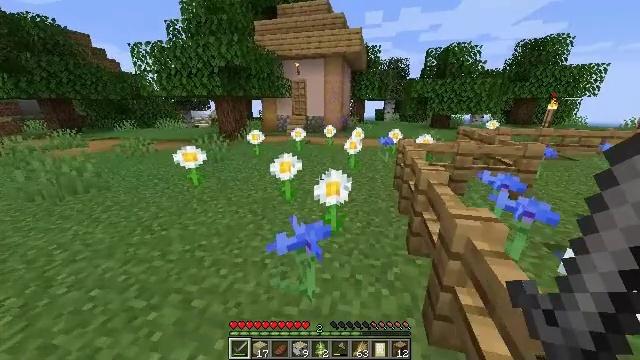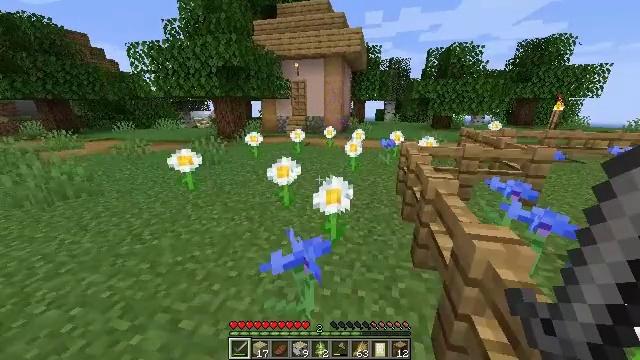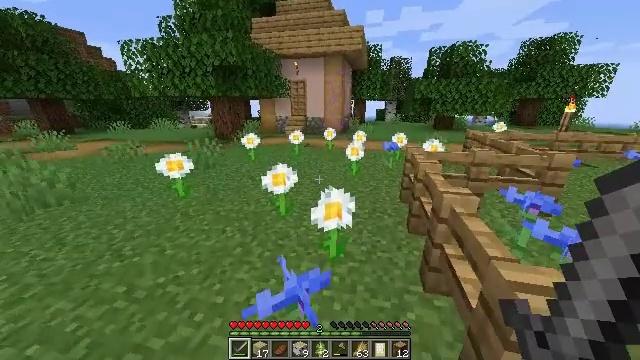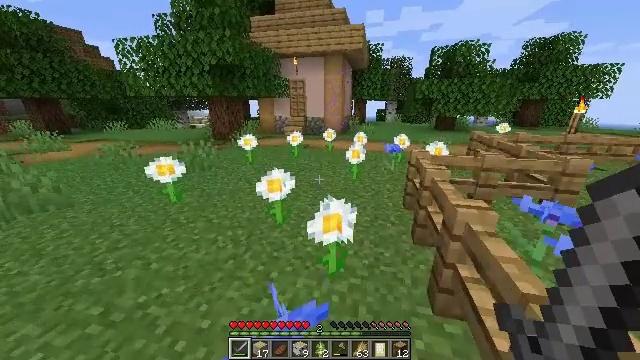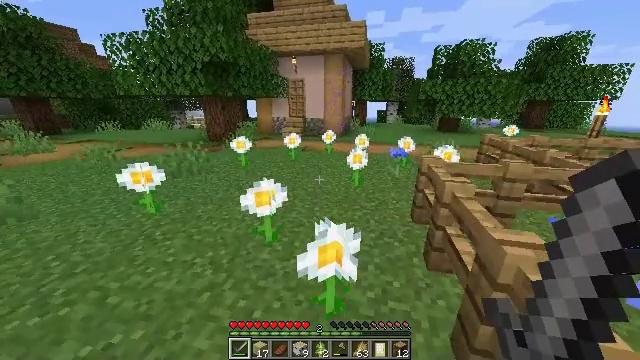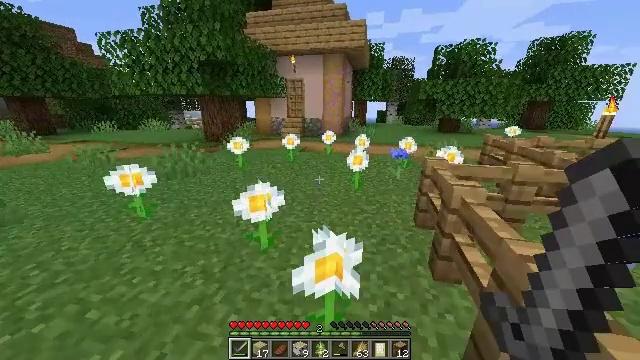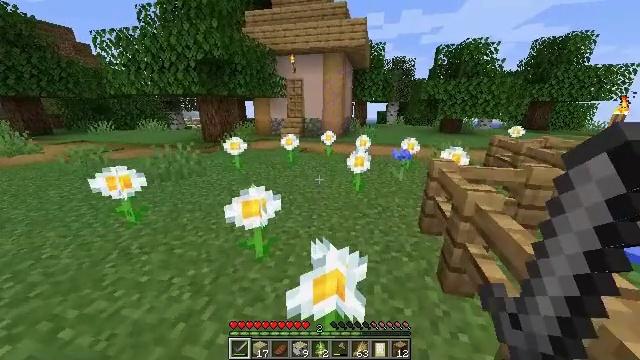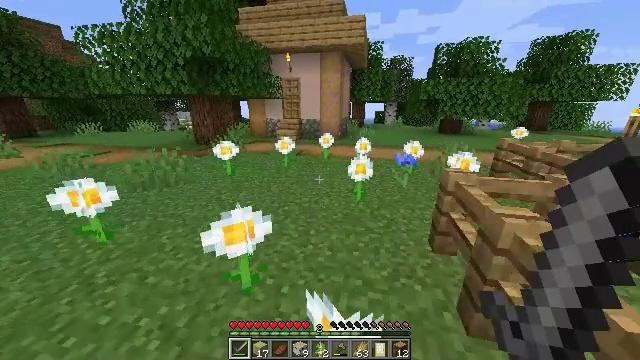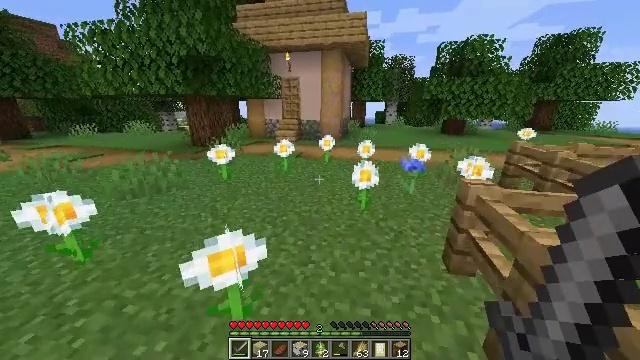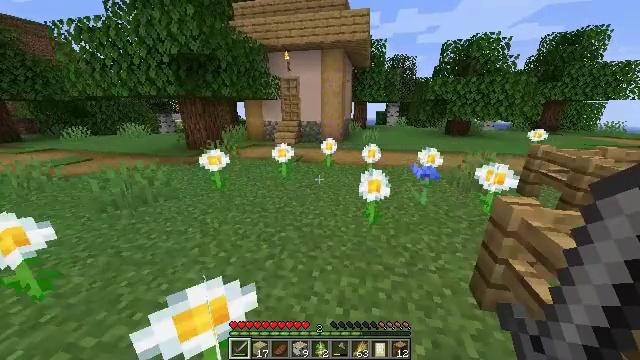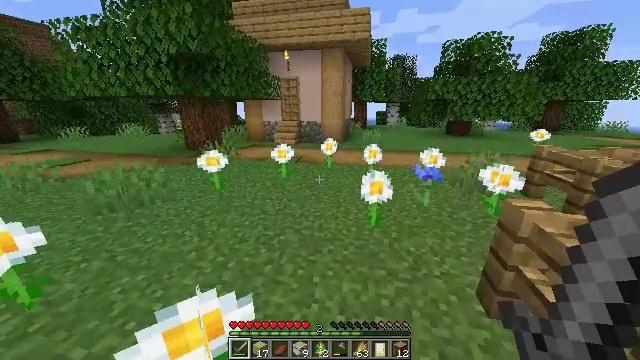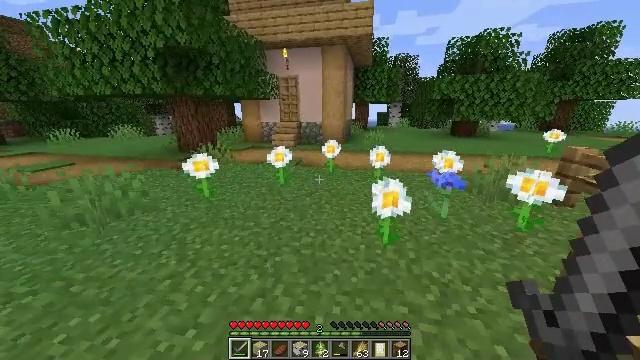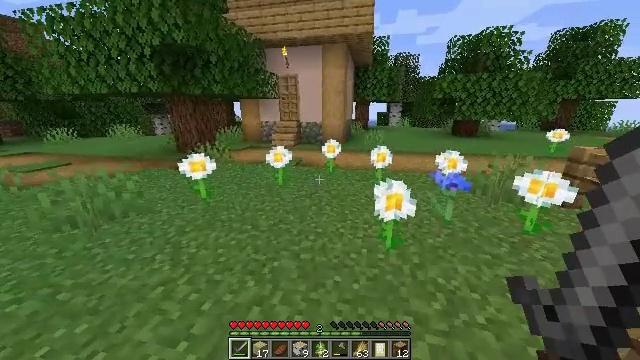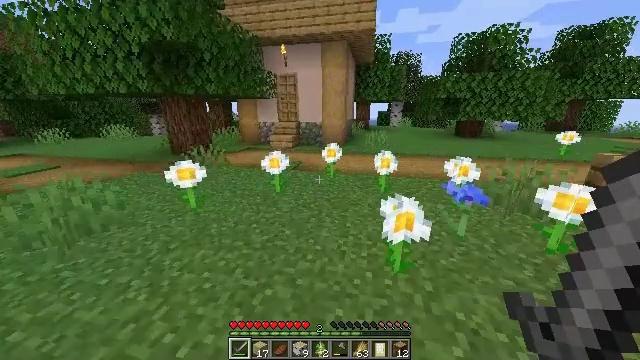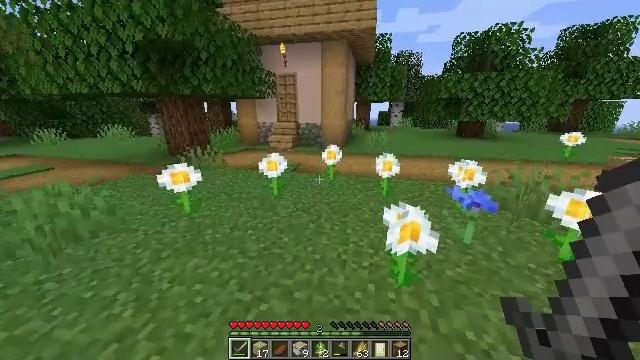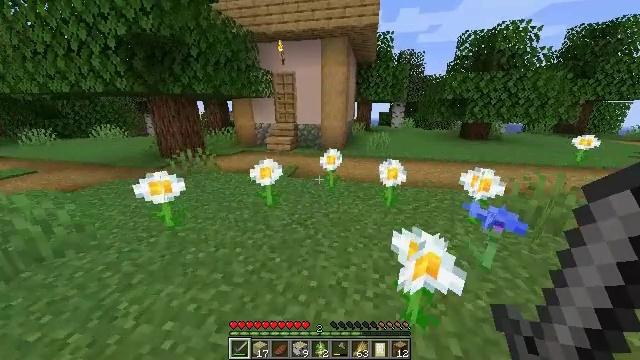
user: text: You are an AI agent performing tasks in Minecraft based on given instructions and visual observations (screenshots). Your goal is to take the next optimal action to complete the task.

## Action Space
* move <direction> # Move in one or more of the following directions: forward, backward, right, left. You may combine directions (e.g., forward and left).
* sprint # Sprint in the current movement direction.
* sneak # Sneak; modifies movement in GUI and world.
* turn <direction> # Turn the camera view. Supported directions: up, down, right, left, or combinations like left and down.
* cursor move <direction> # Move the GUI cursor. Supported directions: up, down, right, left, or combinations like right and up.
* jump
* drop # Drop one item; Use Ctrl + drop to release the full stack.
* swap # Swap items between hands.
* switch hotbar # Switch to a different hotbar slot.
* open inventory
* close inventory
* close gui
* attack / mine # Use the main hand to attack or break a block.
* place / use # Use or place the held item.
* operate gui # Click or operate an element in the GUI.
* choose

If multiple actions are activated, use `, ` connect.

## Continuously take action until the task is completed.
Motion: motion action
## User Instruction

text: Harvest the mature beetroots.
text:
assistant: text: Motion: move forward, sprint
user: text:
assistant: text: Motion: move forward, sprint
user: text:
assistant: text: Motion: move forward, sprint
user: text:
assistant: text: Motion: move forward, sprint
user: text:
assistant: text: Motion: move forward, sprint
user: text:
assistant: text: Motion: move forward, sprint
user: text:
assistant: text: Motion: move forward, sprint
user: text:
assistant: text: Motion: move forward, sprint
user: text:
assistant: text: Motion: move forward, sprint
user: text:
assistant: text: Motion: move forward, sprint
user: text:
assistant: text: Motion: move forward, sprint
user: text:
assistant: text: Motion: move forward, sprint
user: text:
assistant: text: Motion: move forward, sprint
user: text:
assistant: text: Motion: move forward, sprint
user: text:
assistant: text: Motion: move forward, sprint
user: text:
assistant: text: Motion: move forward, sprint, jump
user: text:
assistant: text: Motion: move forward, sprint, jump
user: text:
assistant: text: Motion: move forward, sprint, jump
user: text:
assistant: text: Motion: move forward, sprint, jump
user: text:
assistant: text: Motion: move forward, sprint, jump
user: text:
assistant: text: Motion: move forward, sprint
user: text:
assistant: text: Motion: move forward, sprint
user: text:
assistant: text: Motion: move forward, sprint
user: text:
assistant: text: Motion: move forward, sprint, turn left
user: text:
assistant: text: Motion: move forward, sprint, turn left and up
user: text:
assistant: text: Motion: move forward, sprint, turn left
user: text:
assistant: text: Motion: move forward, sprint
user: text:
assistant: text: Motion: move forward, sprint
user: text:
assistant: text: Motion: move forward, sprint, turn left
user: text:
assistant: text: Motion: move forward, sprint, turn left